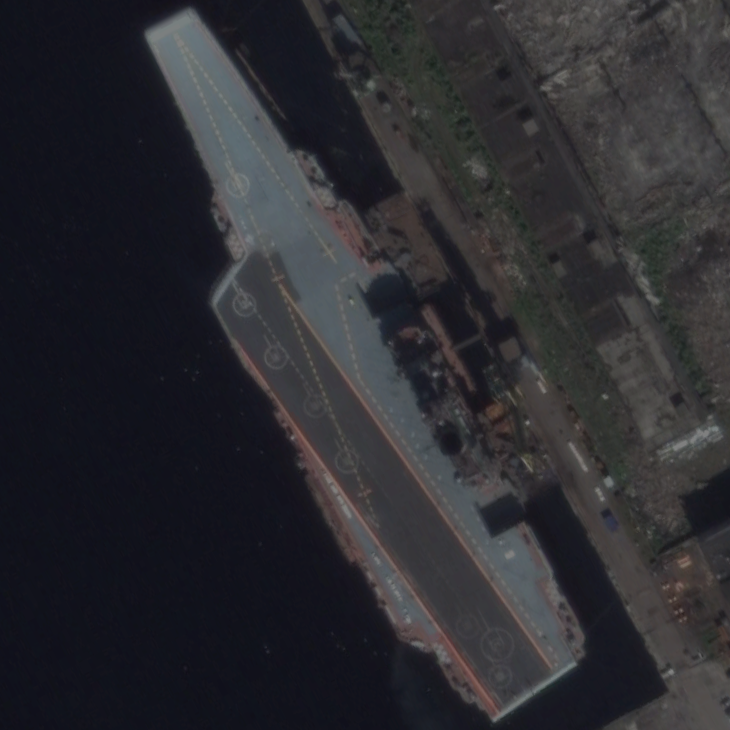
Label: aircraft_carrier